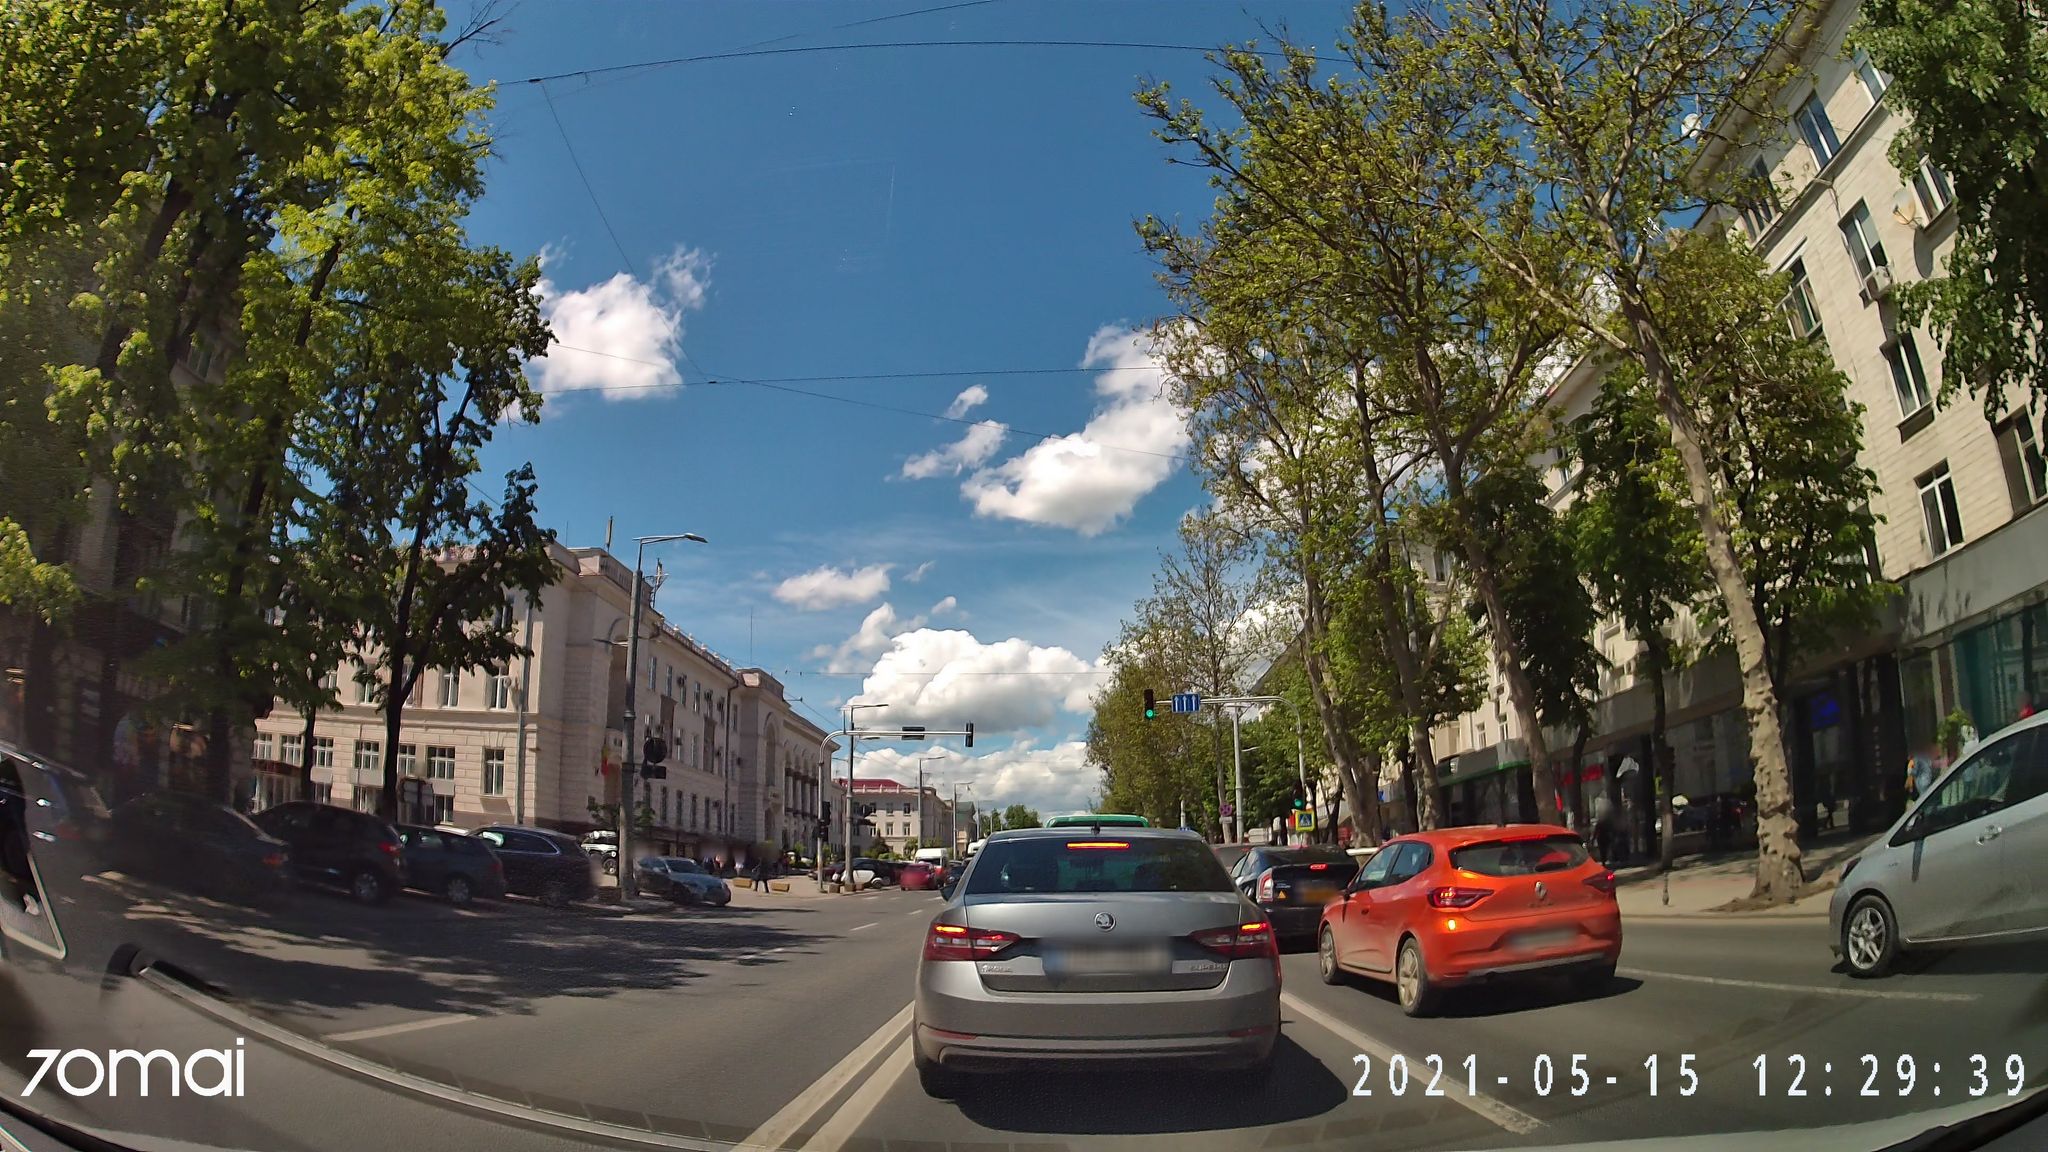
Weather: clear
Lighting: day
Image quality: good
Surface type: driving surface
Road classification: primary
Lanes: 6
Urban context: urban centre
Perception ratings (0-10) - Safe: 3.76, Lively: 8.87, Beautiful: 5.12, Boring: 1.02, Depressing: 2.54, Wealthy: 7.72